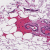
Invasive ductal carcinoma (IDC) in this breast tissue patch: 0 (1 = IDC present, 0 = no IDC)